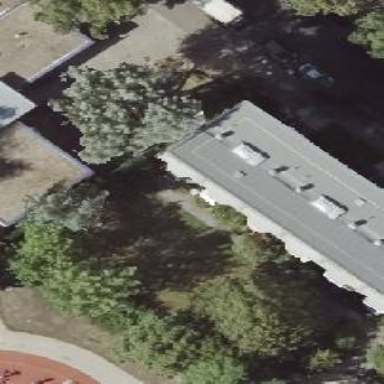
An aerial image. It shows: Flat-roofed apartment building.